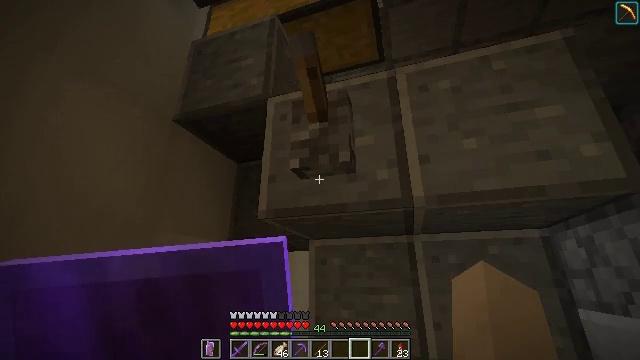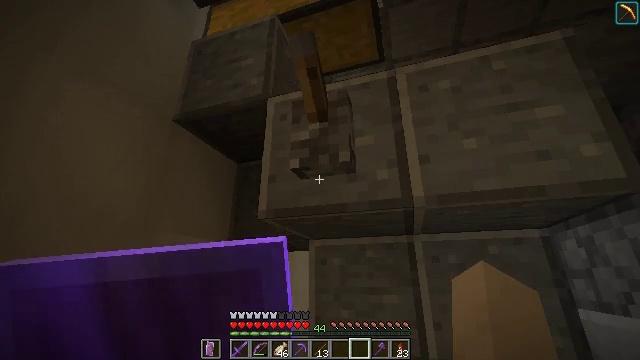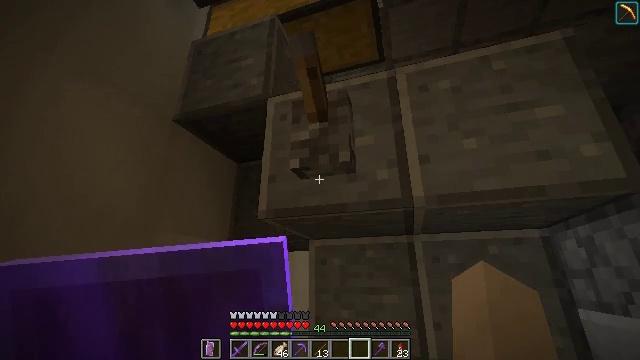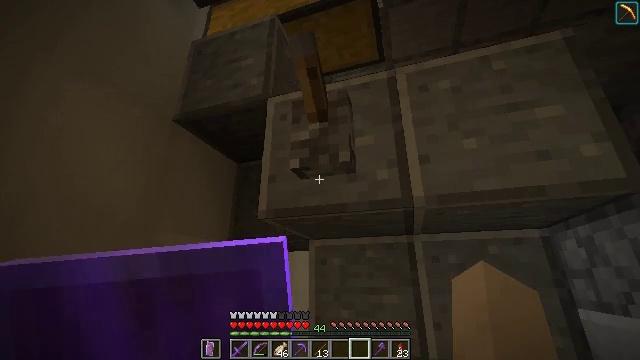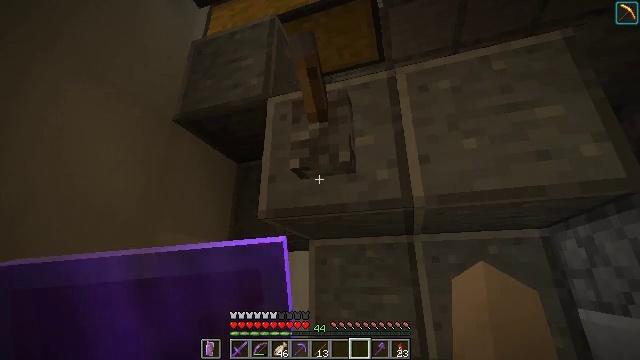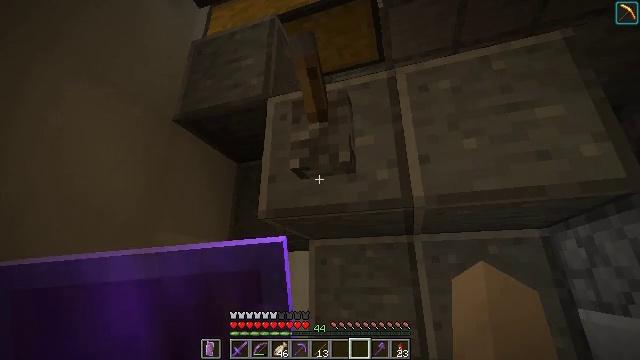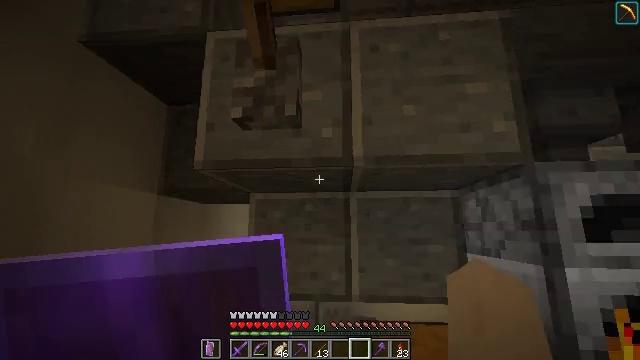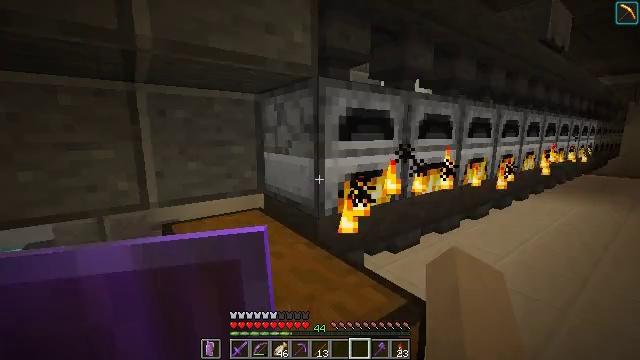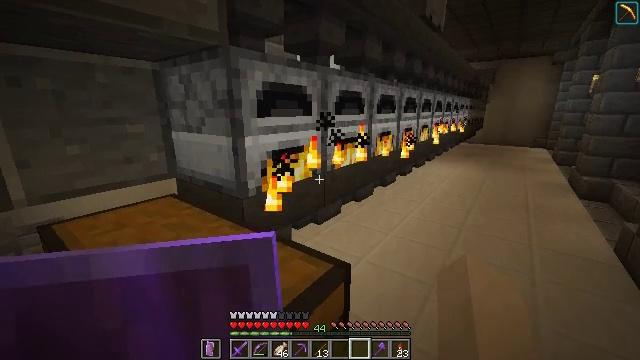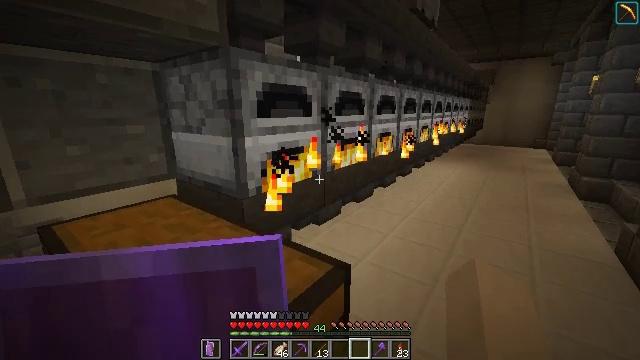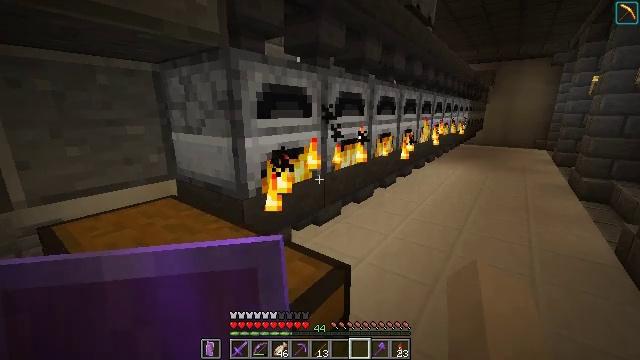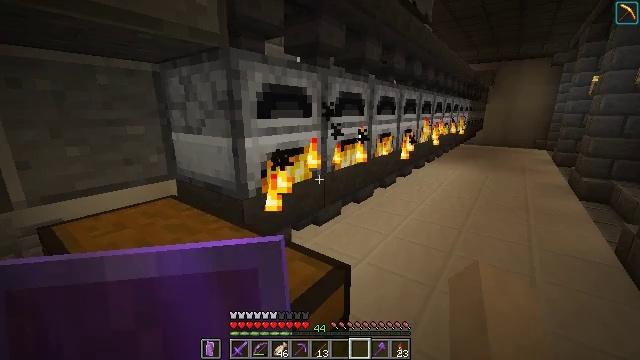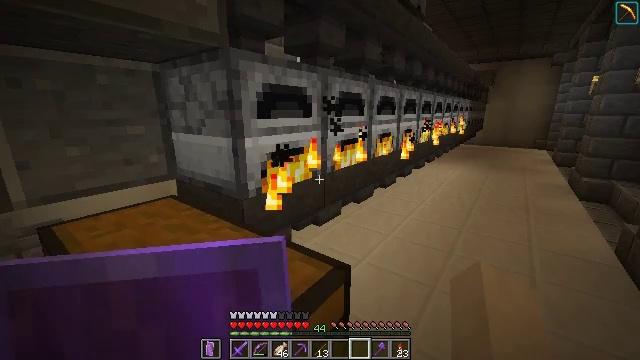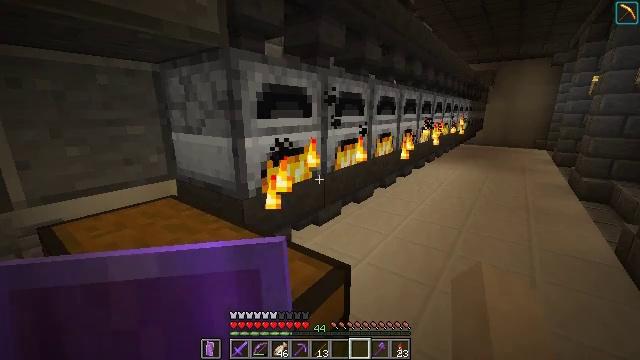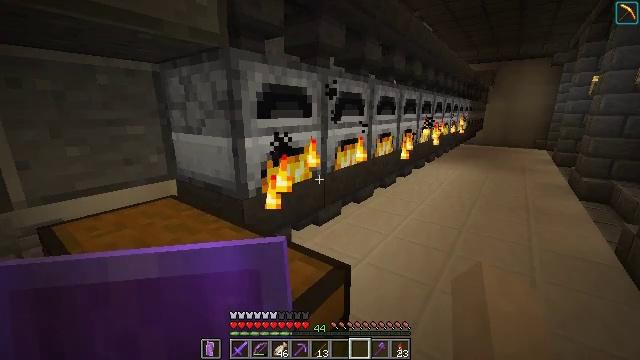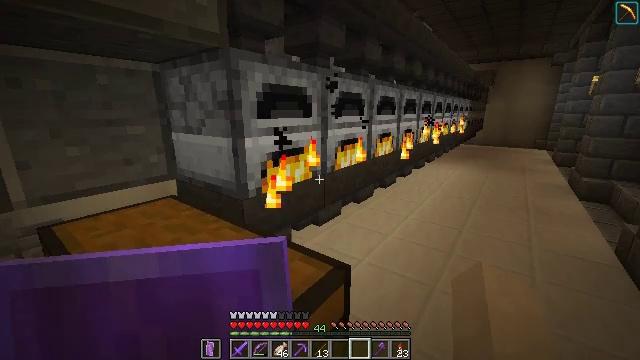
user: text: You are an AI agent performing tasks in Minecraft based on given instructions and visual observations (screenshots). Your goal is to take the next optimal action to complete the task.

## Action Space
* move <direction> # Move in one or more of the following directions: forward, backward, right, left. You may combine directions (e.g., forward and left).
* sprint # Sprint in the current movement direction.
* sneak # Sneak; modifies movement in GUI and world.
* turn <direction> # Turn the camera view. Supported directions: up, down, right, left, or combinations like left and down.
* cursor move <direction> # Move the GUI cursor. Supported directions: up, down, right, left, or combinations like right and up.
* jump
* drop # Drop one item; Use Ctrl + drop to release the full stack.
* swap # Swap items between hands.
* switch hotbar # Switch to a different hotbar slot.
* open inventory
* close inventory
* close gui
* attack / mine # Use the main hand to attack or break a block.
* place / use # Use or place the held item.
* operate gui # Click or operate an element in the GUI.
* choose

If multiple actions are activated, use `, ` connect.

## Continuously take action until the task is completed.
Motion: motion action
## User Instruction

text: craft item soul torch
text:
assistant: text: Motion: no_op
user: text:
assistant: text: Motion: no_op
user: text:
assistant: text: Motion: no_op
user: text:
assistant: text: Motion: no_op
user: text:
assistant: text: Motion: no_op
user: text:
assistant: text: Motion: turn right and down
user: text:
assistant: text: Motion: turn right and down
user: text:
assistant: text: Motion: turn right and down
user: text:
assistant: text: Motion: no_op
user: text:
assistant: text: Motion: no_op
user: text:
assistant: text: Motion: no_op
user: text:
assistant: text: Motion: no_op
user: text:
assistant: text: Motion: no_op
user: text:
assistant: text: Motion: no_op
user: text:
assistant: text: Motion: no_op
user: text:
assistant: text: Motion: no_op
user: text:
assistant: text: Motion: no_op
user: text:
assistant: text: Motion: no_op
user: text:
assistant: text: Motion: no_op
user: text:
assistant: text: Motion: no_op
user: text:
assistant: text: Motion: no_op
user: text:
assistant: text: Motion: no_op
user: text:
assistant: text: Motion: no_op
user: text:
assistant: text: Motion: no_op
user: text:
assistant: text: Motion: no_op
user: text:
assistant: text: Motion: no_op
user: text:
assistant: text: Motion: no_op
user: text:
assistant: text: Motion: no_op
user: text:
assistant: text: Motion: no_op
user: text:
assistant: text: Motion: no_op